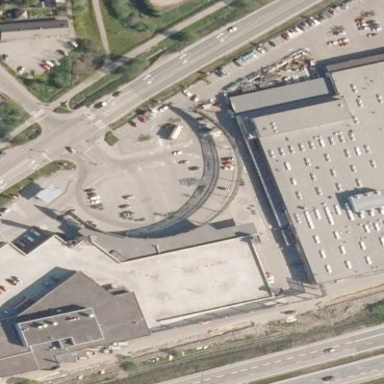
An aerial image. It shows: Retail area consisting of mall.